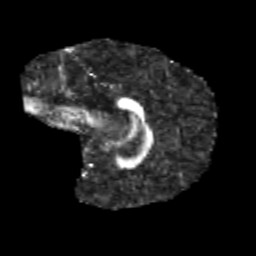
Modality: FA
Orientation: sagittal
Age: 12
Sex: male
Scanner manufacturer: siemens
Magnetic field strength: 3 T
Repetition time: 3.8 s
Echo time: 0.07 s